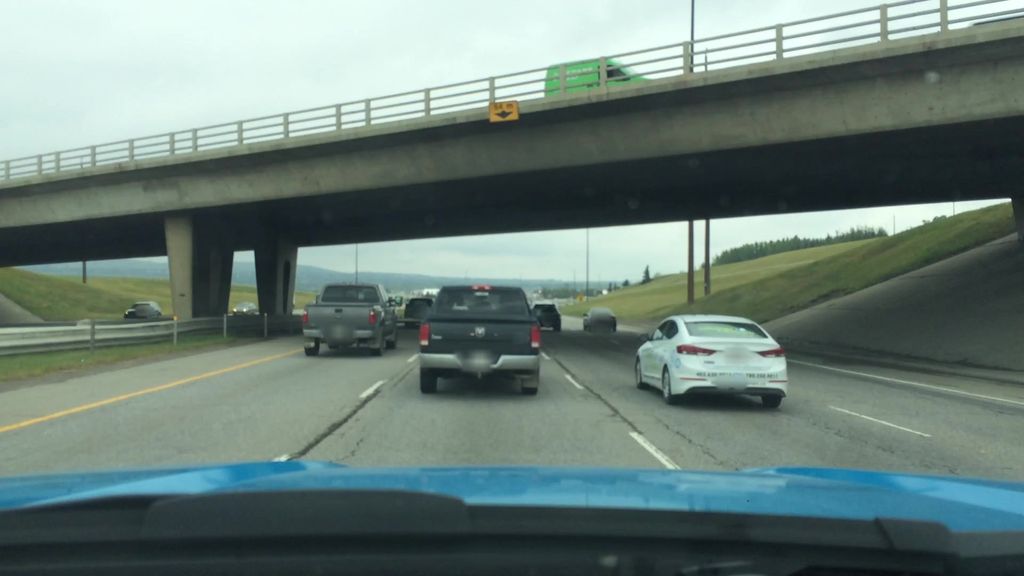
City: calgary